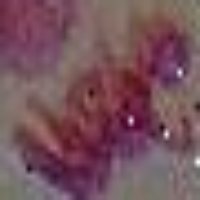
Label: metaphase